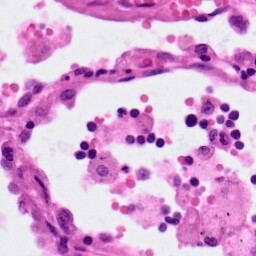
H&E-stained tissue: Lung